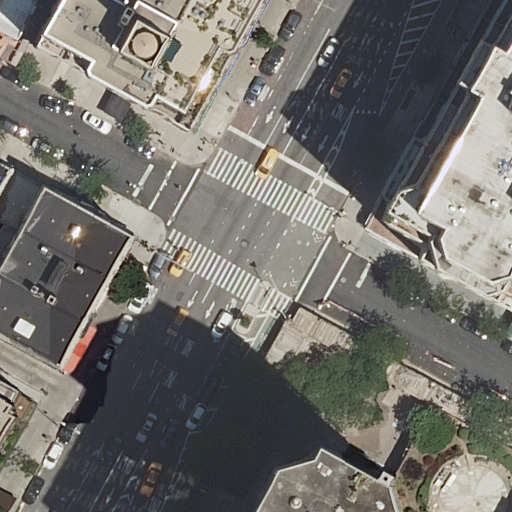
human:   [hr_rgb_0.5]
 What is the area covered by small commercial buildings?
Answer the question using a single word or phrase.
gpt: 0m2

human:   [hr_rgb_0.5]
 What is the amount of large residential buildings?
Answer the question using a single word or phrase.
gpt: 4

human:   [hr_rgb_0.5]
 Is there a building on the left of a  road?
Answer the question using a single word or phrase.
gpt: yes

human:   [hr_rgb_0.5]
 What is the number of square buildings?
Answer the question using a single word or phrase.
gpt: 0

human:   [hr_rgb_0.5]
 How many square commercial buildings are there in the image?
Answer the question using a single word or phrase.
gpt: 0

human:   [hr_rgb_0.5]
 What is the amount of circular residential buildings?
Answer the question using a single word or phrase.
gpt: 0

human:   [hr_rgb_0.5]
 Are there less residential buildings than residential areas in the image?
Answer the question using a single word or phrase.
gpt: no

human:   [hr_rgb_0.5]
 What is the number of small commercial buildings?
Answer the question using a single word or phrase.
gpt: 0

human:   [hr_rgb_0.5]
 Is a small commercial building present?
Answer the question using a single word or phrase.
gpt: no

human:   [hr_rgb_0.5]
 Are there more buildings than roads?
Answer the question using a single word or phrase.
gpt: yes

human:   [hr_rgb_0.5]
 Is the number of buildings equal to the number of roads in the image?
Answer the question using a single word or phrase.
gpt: no

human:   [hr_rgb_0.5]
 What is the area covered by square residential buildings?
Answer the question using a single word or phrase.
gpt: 0m2

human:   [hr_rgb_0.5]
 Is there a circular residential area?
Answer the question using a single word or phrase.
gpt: no

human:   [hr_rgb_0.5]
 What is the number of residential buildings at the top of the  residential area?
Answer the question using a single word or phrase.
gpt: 7

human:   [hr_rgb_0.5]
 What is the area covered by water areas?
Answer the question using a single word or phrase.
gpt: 0m2

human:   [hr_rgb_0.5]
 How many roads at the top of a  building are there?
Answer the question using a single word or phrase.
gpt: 4

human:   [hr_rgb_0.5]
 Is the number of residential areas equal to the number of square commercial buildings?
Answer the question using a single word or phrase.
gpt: no

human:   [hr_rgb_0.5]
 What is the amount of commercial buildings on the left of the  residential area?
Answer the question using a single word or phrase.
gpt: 0

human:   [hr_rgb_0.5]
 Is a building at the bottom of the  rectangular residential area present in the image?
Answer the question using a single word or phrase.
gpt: no

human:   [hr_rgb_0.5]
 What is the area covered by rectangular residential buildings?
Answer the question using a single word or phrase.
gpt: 1160m2

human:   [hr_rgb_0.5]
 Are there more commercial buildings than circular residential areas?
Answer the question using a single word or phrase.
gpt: no

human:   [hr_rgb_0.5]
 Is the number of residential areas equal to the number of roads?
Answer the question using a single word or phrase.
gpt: no

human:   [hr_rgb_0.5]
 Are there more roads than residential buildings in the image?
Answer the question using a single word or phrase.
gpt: no

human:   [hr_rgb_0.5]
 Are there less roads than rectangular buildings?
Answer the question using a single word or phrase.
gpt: no

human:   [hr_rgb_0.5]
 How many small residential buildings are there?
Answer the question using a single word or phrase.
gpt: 3

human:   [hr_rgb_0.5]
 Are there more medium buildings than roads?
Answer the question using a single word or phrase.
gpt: no

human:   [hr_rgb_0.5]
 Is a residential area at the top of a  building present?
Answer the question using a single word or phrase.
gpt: no

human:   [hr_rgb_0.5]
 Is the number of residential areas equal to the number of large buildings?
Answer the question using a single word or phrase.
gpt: no

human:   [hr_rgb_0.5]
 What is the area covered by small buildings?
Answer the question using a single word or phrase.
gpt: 50m2

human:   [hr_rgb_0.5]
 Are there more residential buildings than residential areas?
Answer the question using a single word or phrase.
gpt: yes

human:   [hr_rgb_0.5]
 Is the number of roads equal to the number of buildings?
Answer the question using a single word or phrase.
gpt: no

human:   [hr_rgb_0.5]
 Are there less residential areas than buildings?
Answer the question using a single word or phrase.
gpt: yes

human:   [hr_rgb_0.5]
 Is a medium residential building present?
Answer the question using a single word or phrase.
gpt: yes

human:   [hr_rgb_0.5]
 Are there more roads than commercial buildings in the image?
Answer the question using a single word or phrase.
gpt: yes

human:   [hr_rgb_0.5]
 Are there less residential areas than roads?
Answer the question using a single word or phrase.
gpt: yes

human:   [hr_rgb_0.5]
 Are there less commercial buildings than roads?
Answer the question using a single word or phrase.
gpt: yes